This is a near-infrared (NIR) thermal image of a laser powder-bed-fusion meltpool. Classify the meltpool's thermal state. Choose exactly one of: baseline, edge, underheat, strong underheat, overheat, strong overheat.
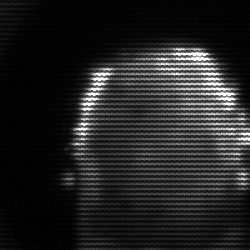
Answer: baseline